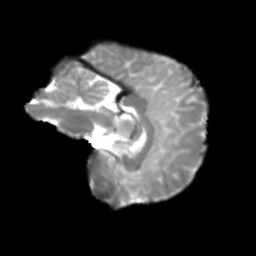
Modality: T2w
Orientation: sagittal
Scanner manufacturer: siemens
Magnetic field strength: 3 T
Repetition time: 4 s
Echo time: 0.0594 s